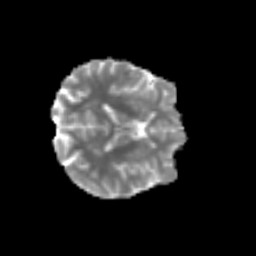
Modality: MD
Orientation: axial
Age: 77
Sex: female
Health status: ill
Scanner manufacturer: siemens
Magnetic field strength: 3 T
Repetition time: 8.7 s
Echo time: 0.11 s